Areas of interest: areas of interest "Hongta Cultural and Sports Center"
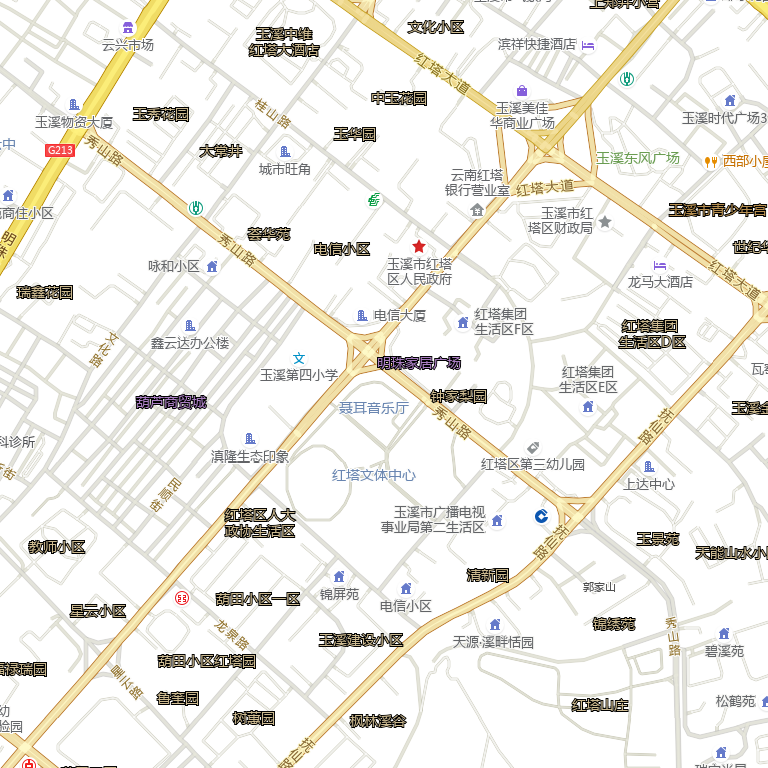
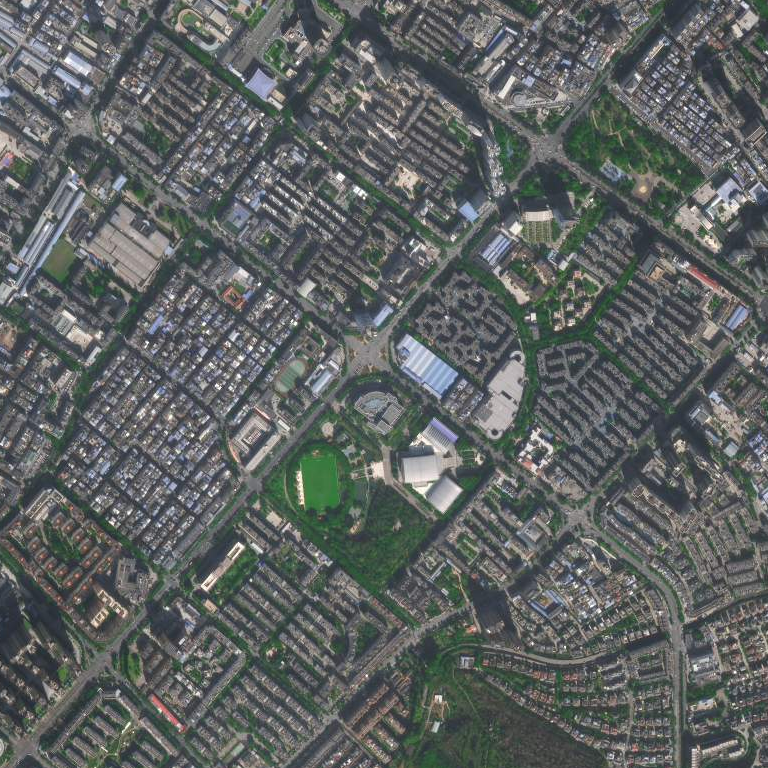